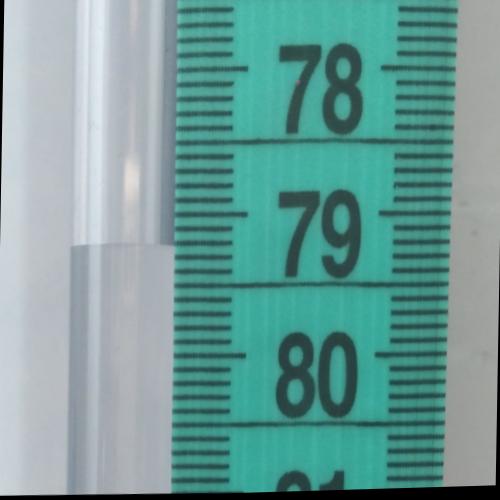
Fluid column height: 79.2 cm